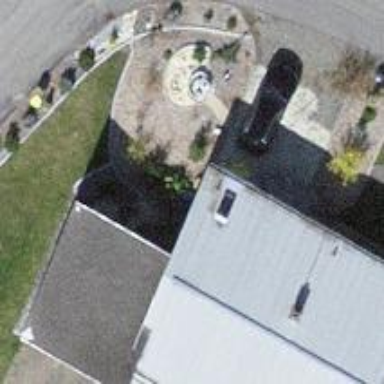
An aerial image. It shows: Garage.